Interaction volume radius: 10 \u00c5
Interaction volume height: 15 \u00c5
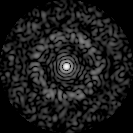
Disorder parameter: 0.8319